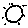
Label: sun